Question: Recently I've had a <URL>. If I set the third label's text to a huge one auto layout goes crazy... I get something like this:

Whereas I want all the labels to be arranged consequently.
<URL>.
How to fix this issue?
Thank you in advance!
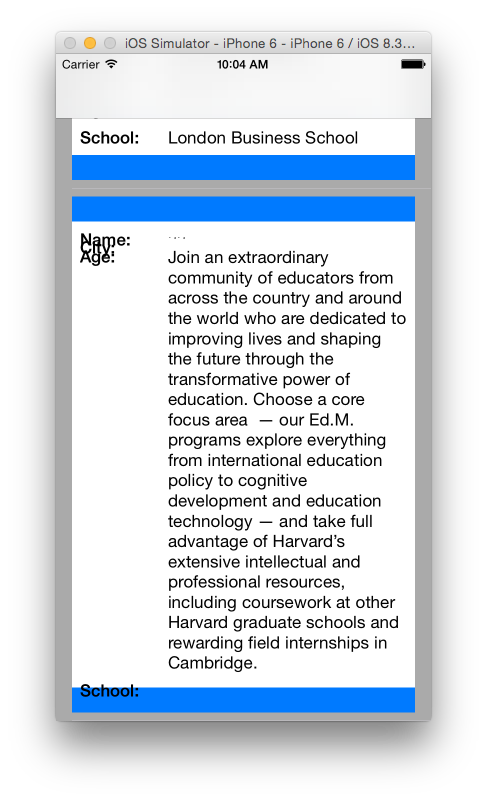
Answer: I managed to solve this issue.
AutoLayout should know leading, trailing, top and bottom constraints from all your dynamic views. Besides that it might happen that one view is huge and others are not, as a result you'll get the wrong arrangement. To solve this simply add for each dynamic views that are not yet connected with this constraint. Then you should change the constraint to 'Greater Than Or Equal', so you'll simply notify the AutoLayout that you want these views to be arranged consequently.
<URL>.